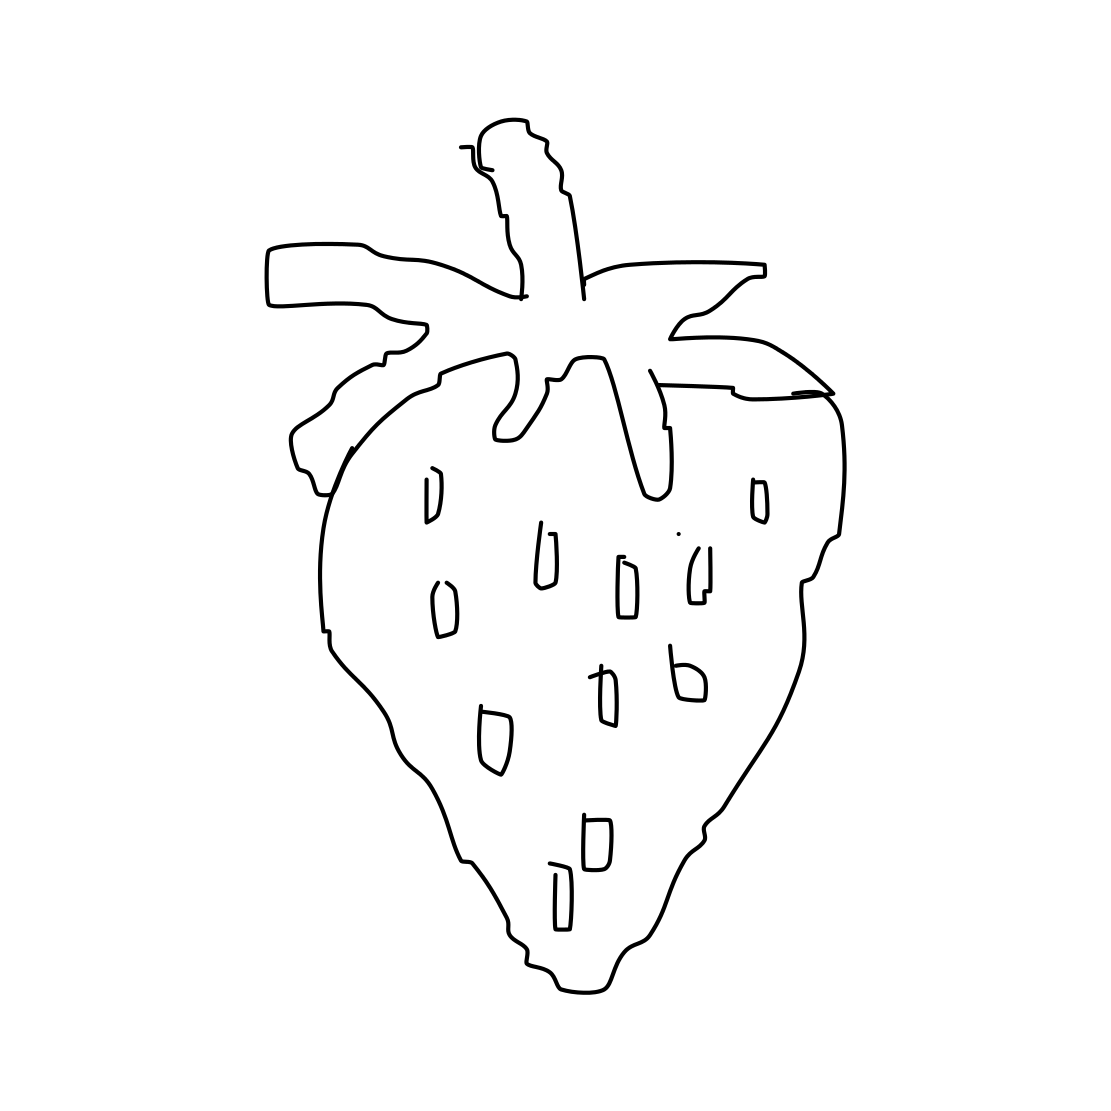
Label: strawberry